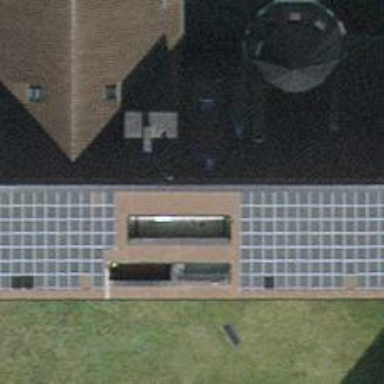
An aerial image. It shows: Small solar photovoltaic panel generator on the roof of building.